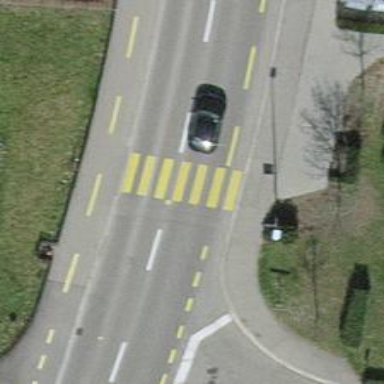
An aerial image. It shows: Tertiary road with asphalt surface. It has cycle lane on both sides.